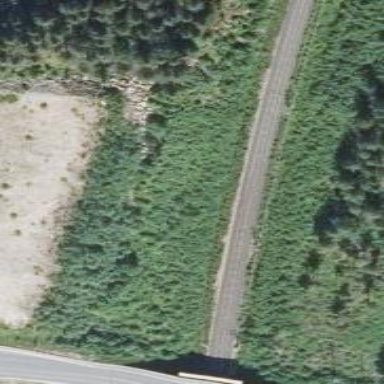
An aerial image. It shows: Railway with continuous electrified contact line.